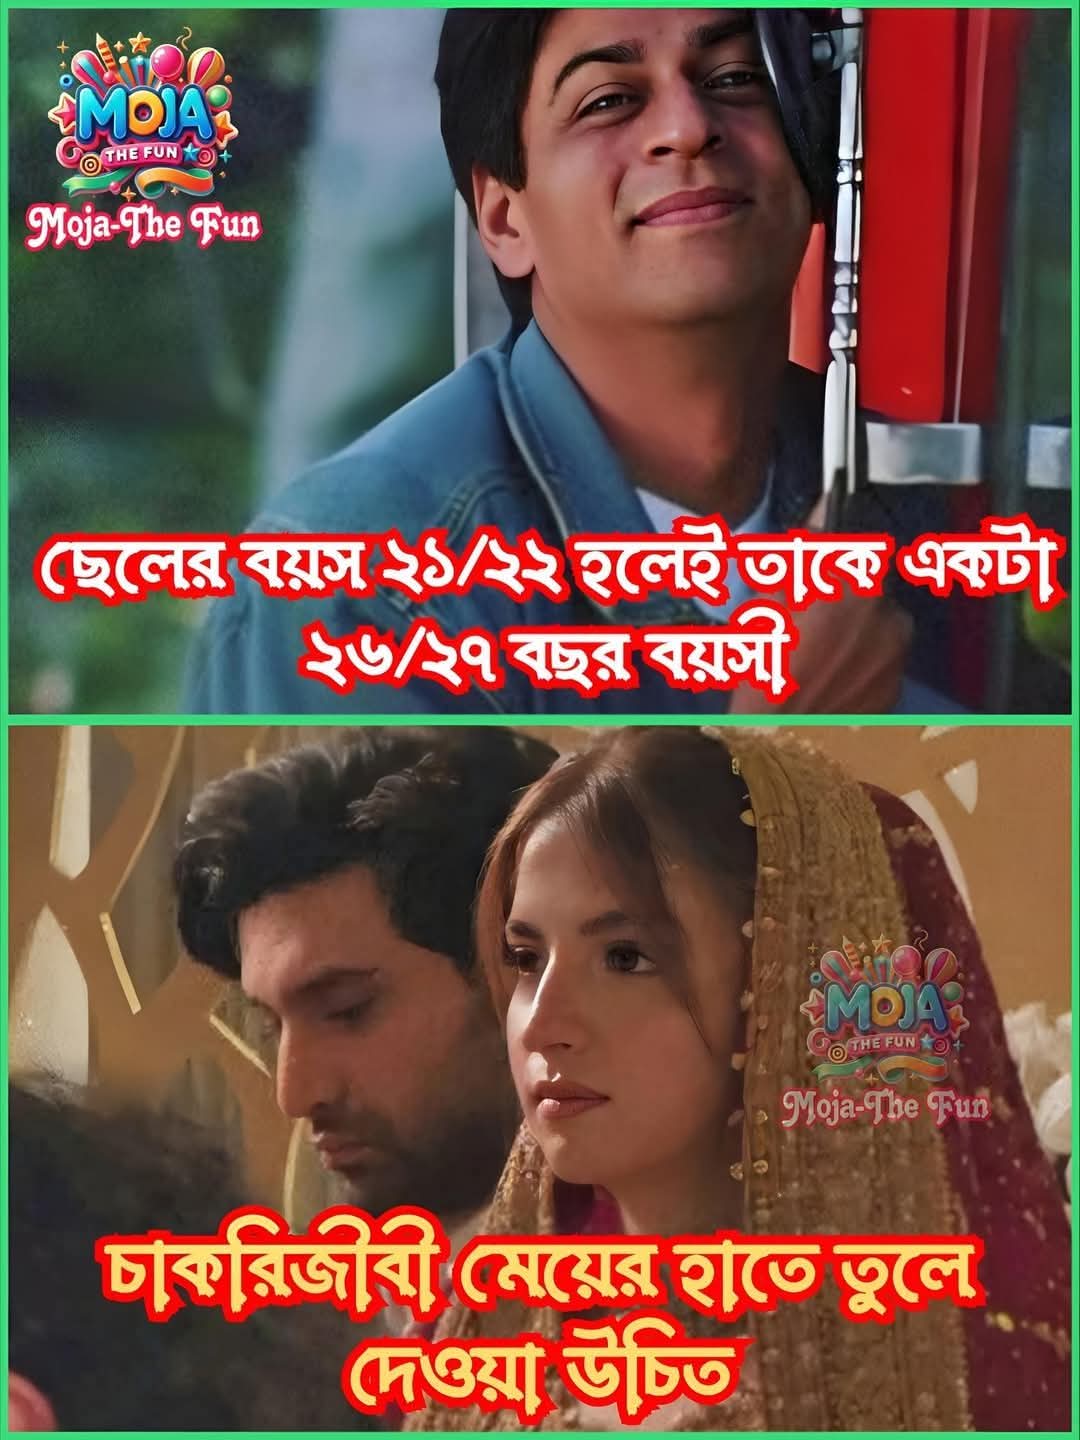
Text: ছেলের বয়স ২১/২২ হলেই তাকে একটা ২৬/২৭ বছর বয়সী
চাকরিজীবী মেয়ের হাতে তুলে দেওয়া উচিত
Label: Non Hate